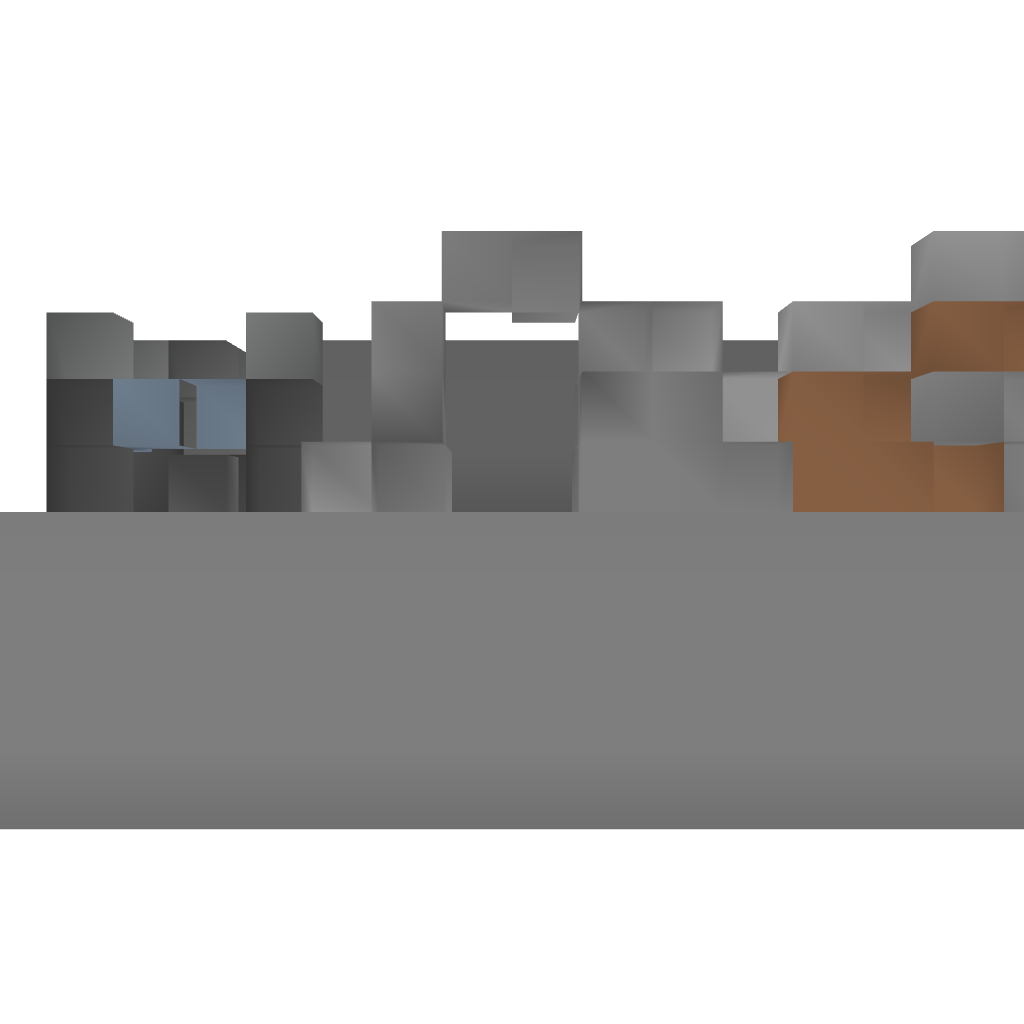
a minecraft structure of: ADVSET #2 The Mini Maze and Cave Entrace